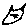
Label: cat